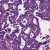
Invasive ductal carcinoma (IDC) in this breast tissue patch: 1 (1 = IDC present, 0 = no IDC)